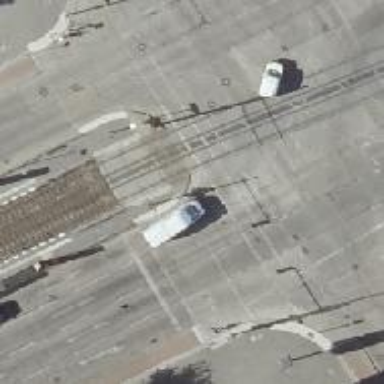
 specifically for trams. The platform has shelter."